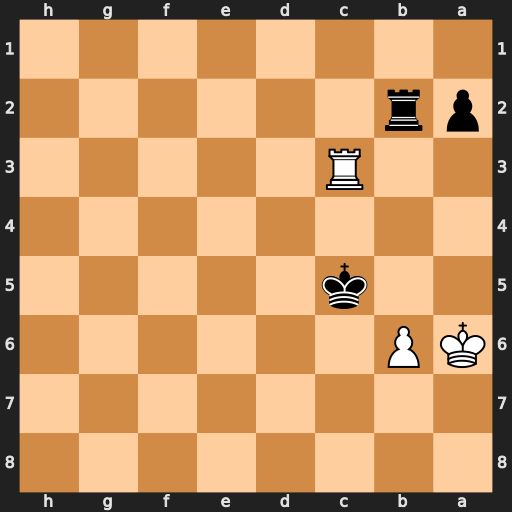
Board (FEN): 8/8/KP6/2k5/8/2R5/pr6/8
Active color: b
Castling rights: -
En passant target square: -
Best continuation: Kb4 Rc1 Rb1